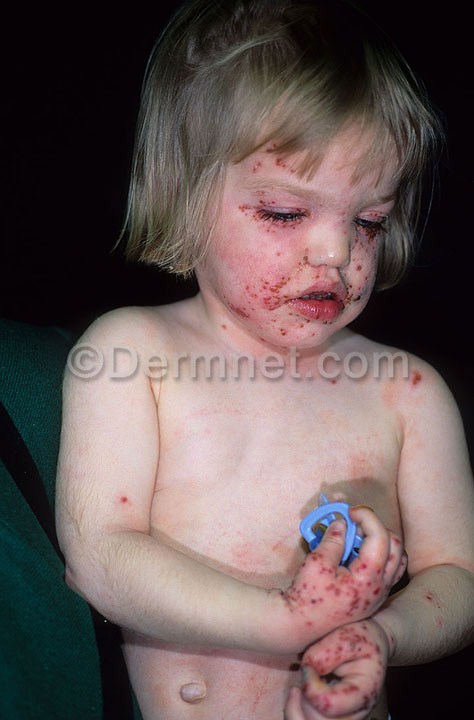
Disease: Warts Molluscum and other Viral Infections